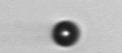
Label: bead